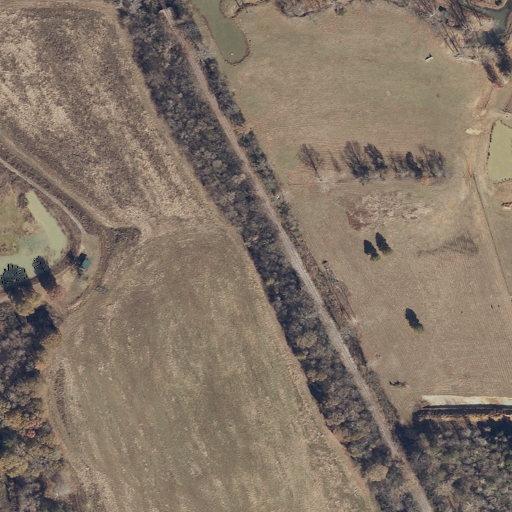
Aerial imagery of valley in Alabama named Campbell Cove containing cultivated crops, pasture, shrub, deciduous forest, grassland, mixed forest, and evergreen forest